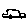
Label: car